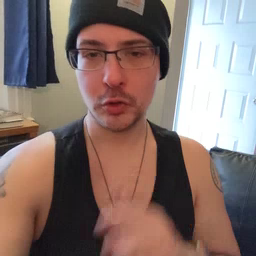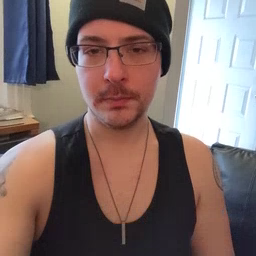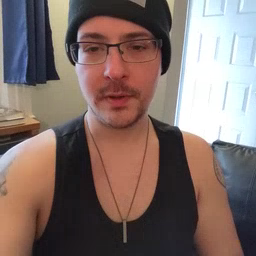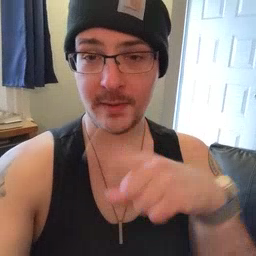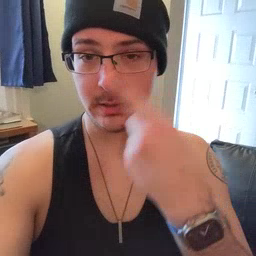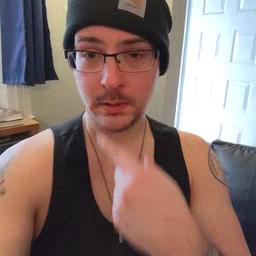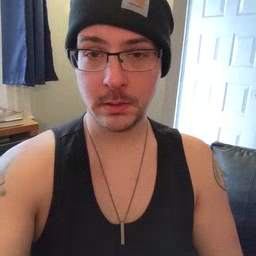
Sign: face